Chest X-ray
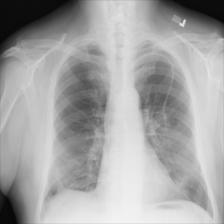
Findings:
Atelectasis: negative
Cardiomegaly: negative
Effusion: negative
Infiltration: negative
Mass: negative
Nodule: negative
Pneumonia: negative
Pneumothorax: negative
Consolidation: negative
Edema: negative
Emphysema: negative
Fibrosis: negative
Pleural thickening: positive
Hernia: negative